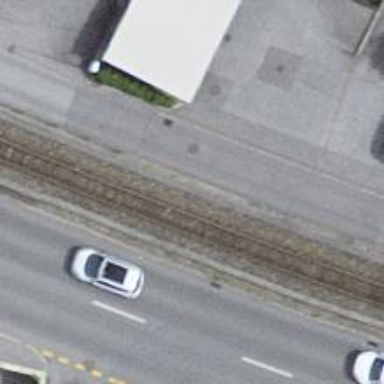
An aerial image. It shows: Narrow-gauge railway track with one electrified contact line.